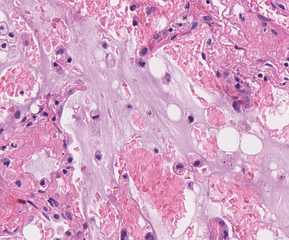
Tumor epithelial tissue: no
Tumor-associated stroma tissue: no
Normal tissue: yes